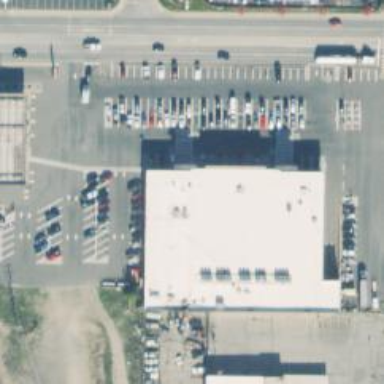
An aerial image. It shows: Retail building housing supermarket.